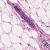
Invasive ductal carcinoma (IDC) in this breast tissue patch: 0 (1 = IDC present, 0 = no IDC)